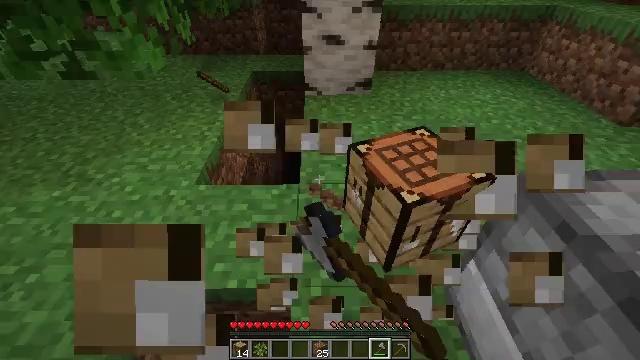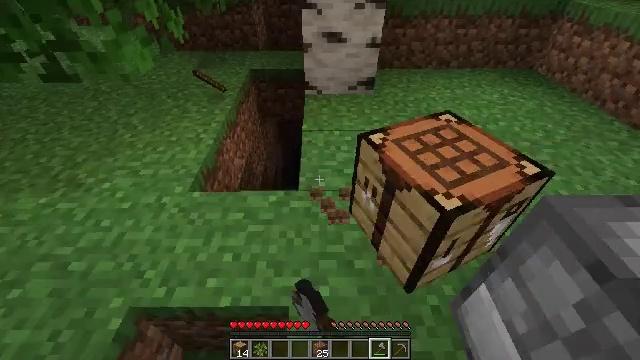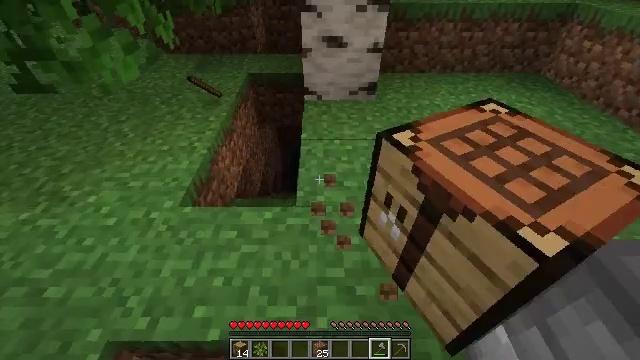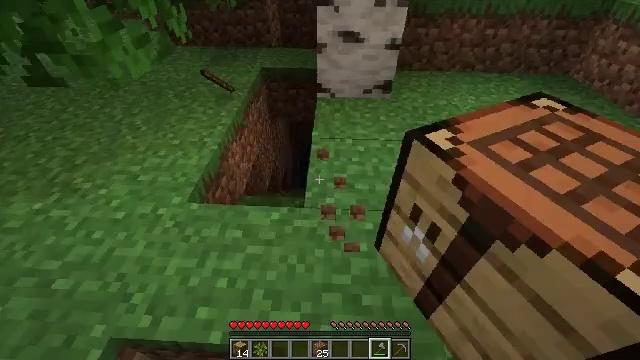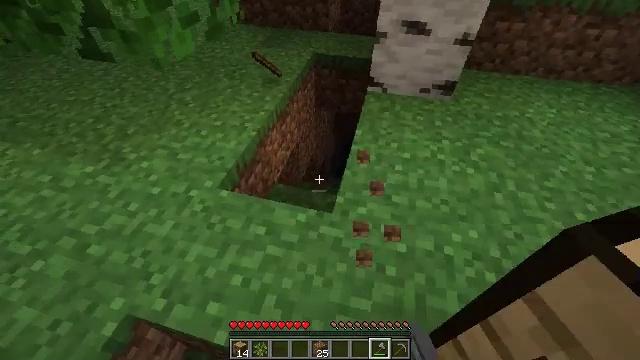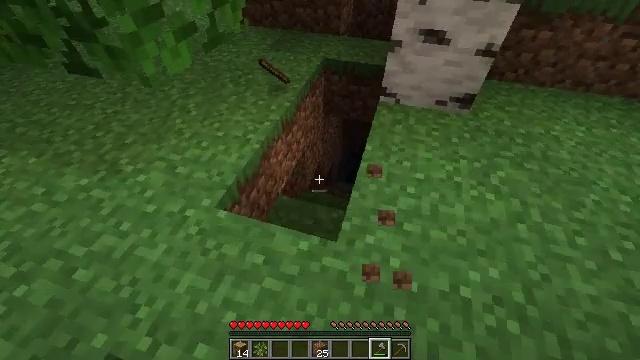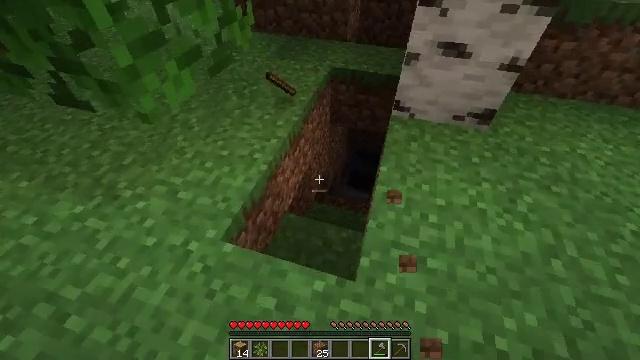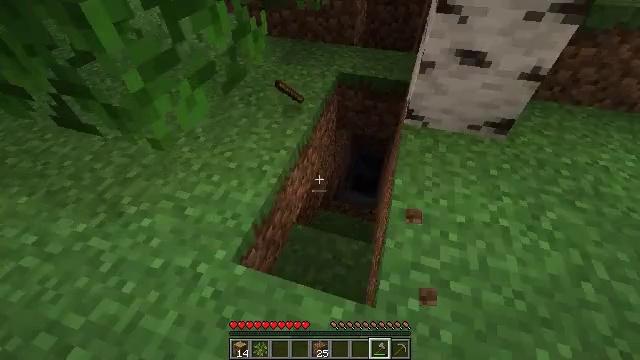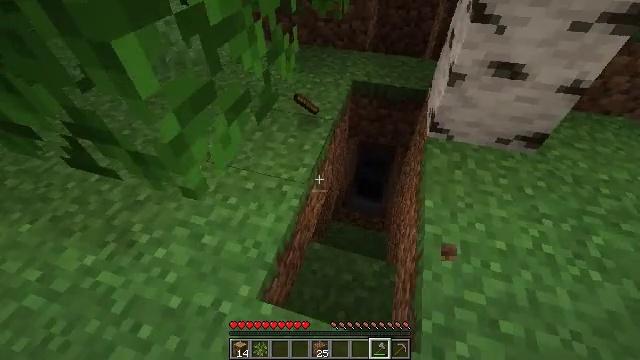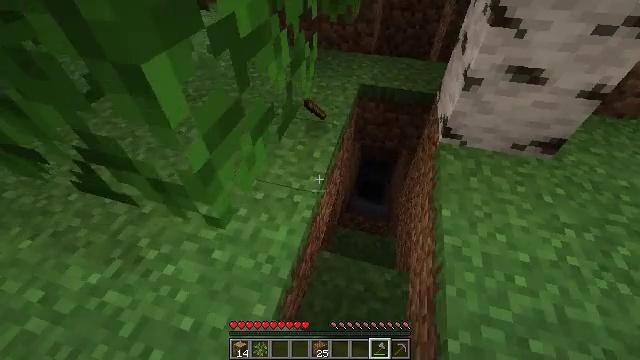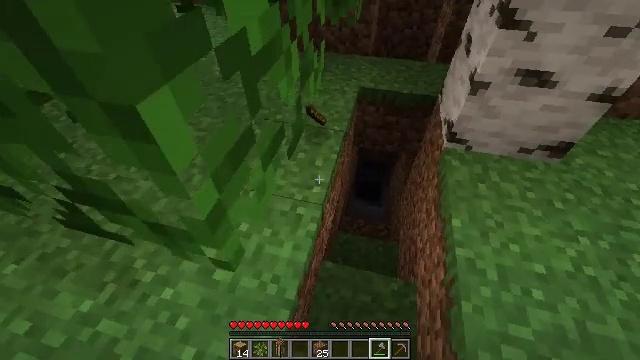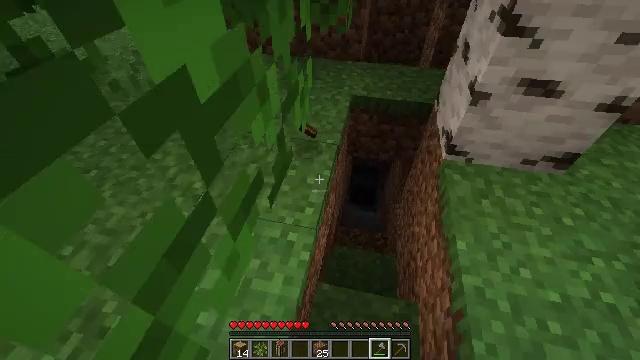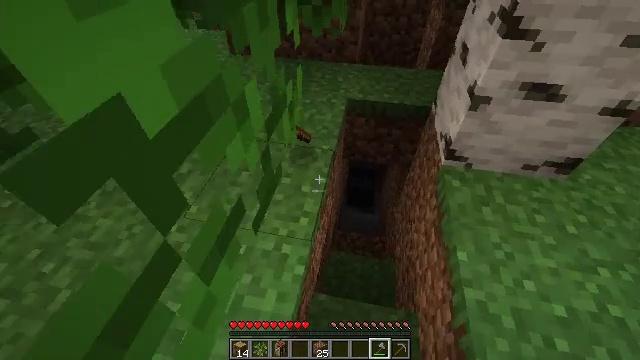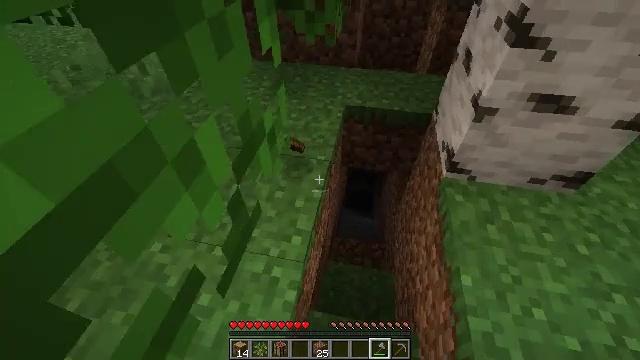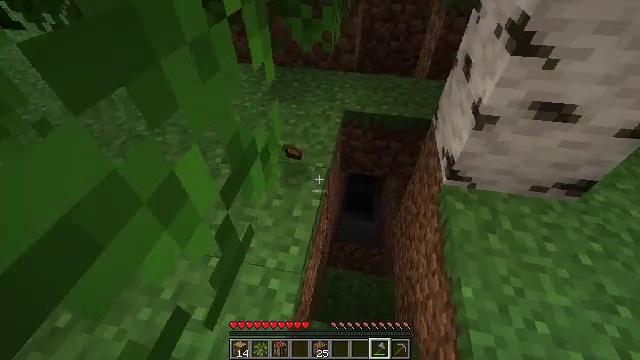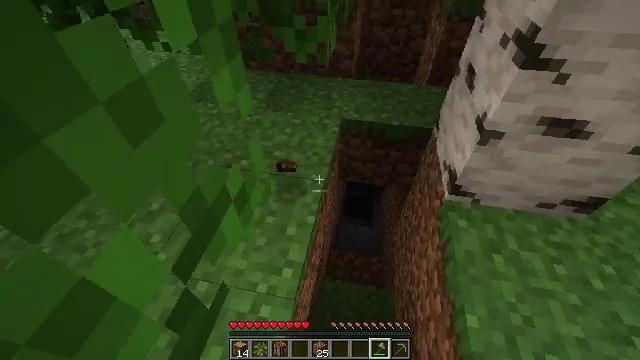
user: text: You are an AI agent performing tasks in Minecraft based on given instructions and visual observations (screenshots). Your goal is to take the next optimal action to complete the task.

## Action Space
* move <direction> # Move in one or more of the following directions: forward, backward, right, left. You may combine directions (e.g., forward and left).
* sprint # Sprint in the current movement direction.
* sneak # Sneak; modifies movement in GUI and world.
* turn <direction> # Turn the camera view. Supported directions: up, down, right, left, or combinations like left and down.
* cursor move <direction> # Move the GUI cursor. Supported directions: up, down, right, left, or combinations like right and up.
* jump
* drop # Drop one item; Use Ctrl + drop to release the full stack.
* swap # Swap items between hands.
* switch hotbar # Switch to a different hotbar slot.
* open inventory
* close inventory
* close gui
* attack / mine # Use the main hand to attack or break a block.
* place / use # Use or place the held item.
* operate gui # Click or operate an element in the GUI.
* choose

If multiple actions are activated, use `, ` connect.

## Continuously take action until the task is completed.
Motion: motion action
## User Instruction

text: Remove the furnace from its place.
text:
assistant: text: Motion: move forward, turn down, attack / mine
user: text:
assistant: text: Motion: move forward, attack / mine
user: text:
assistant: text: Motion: move forward, turn left and down, attack / mine
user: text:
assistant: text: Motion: move forward, turn left and down
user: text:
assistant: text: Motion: move forward and move left, turn left
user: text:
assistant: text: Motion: move forward and move left
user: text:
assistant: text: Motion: move forward and move left
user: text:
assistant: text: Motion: move forward and move left
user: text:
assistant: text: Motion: move forward and move left
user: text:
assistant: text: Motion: move forward, turn right
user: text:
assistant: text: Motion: move forward, turn right
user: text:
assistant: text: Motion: move forward
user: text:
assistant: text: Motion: no_op
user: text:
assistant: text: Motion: move forward
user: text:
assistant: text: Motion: move forward
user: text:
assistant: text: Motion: move forward, turn left and up
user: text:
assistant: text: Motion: move forward
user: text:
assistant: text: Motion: move forward, turn left
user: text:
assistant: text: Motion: move forward, turn left
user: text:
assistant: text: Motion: move forward
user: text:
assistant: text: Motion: move forward
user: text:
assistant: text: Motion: move forward
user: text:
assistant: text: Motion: move forward, turn right and down
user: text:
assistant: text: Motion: turn right
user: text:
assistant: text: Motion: no_op
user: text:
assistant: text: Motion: no_op
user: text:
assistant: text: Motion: turn right
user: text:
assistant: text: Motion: move back, turn right and down
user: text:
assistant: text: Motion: move back, turn right
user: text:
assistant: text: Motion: move back and move right, turn right and up